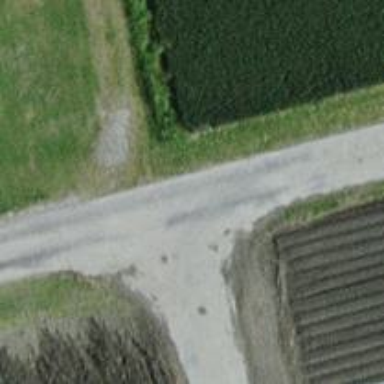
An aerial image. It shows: Grass track with grade4 quality surface.